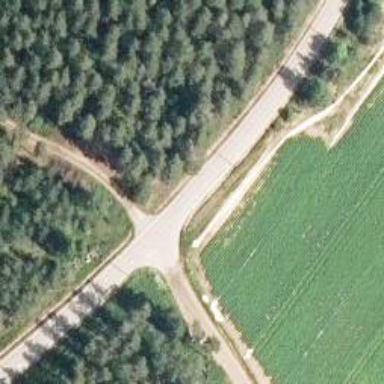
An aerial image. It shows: Tertiary road with asphalt surface.